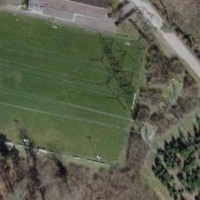
EUNIS habitat code: 53
Species observed at this site:
Prunus spinosa